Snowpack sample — Buffalo Mountain, Silverthorne, Colorado, USA (1/25/25, 10:11 AM MST)
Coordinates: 39.6222, -106.1139
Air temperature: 22 °F
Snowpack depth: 110 cm
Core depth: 40 cm
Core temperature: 46.4 °F
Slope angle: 12°, slope face: 102°
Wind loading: high
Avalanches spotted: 0
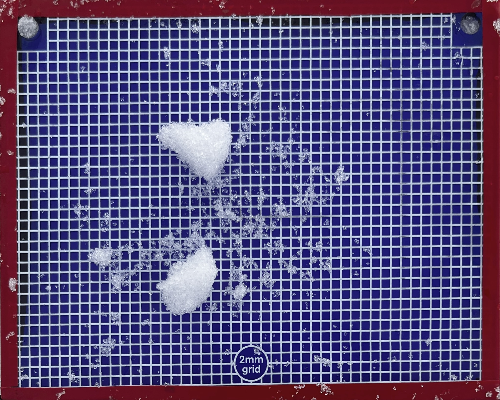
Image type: profile
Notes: No avalanches nearby, collected on the outskirts of a fire break 15 meters from the treeline, on way to Buffalo and Red Mountain